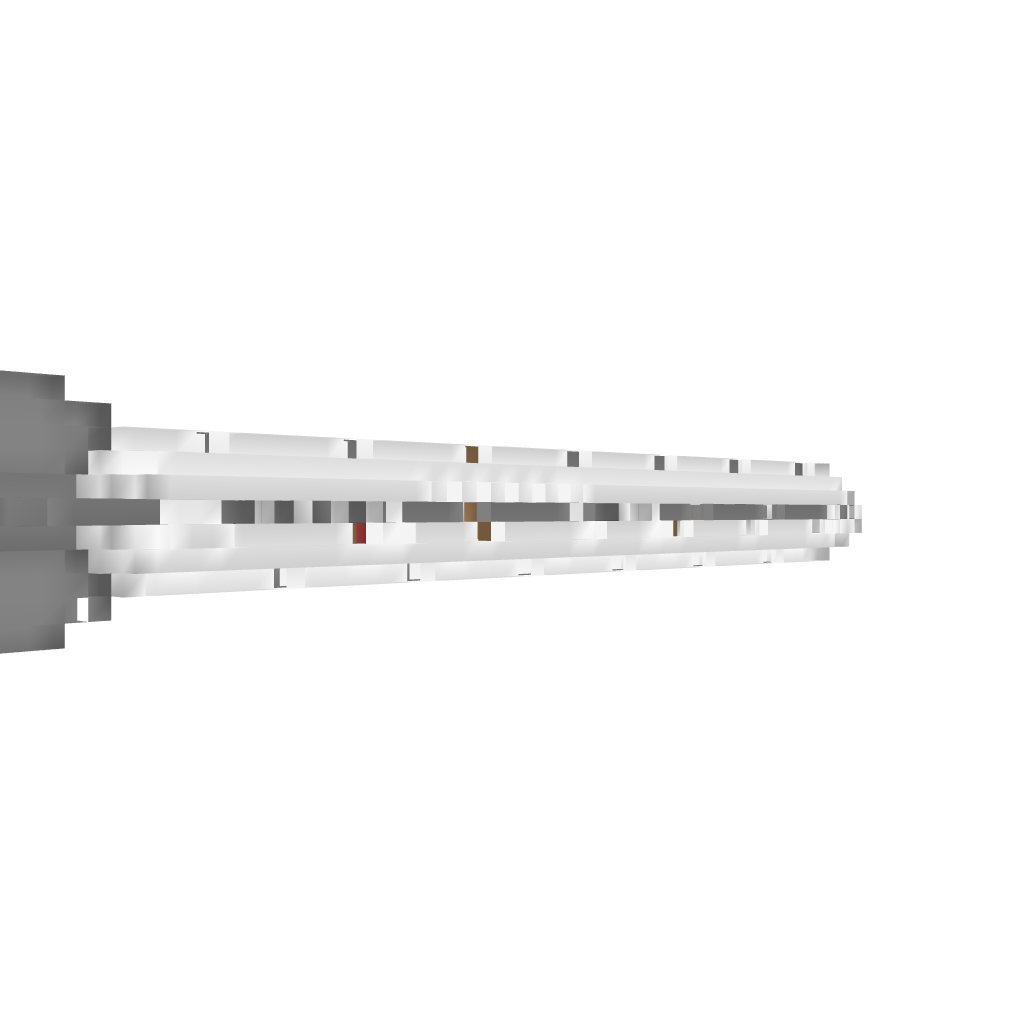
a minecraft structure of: The Ukranian Cigar Merchant Ship bad low quality